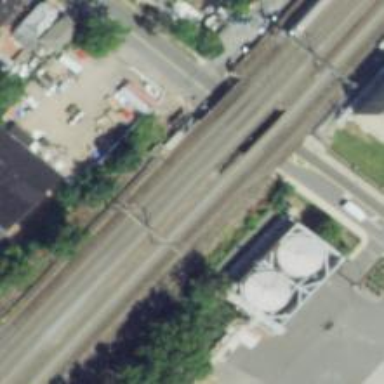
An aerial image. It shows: Bridge over railway with electrified contact lines.